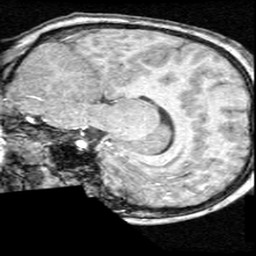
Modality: T1w
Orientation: sagittal
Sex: male
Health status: ill
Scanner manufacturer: ge
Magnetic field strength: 1.5 T
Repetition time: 21 s
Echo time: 0.008 s